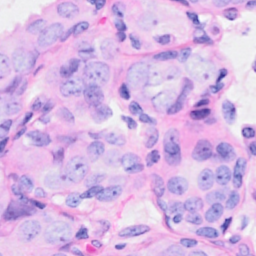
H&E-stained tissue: Breast